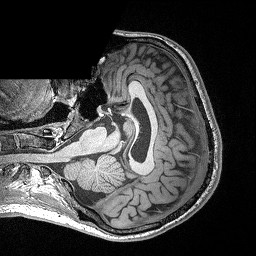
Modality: T1w
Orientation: axial
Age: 26
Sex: male
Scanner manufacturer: siemens
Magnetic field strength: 3 T
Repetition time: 2.4 s
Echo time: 0.03 s